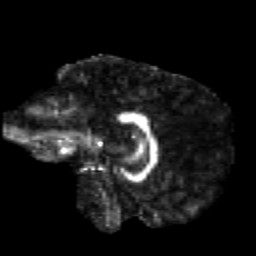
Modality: FA
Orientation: sagittal
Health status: healthy
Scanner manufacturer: siemens
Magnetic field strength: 3 T
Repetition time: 12 s
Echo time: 0.092 s